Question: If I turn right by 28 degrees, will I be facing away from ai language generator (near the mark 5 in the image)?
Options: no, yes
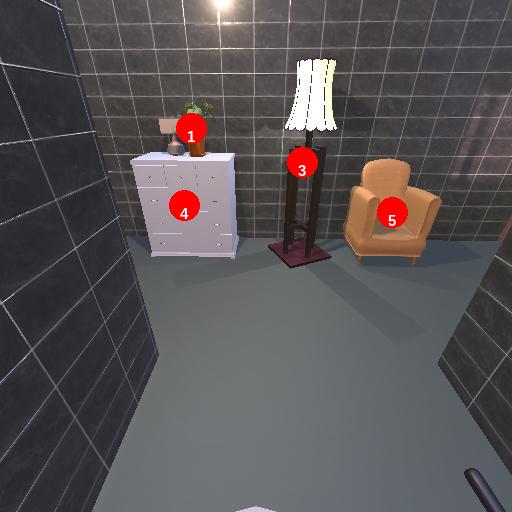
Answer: no